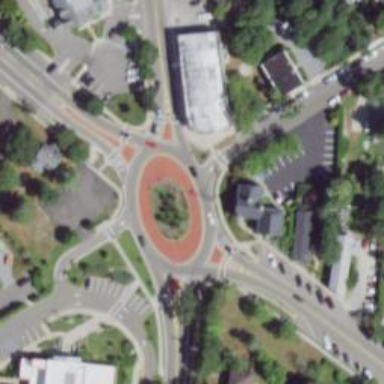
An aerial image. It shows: Secondary road around roundabout.